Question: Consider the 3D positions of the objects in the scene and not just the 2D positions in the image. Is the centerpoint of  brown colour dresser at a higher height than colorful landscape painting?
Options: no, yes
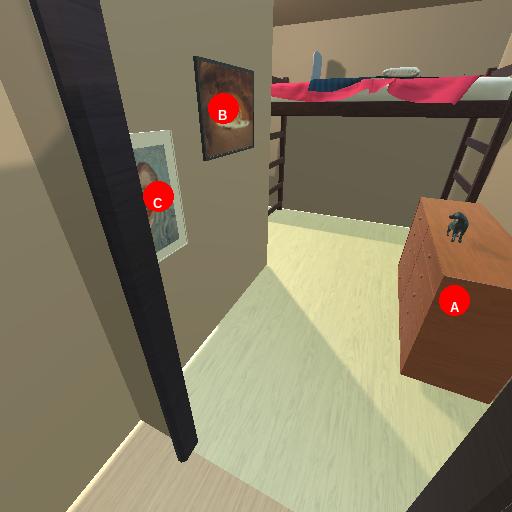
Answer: no